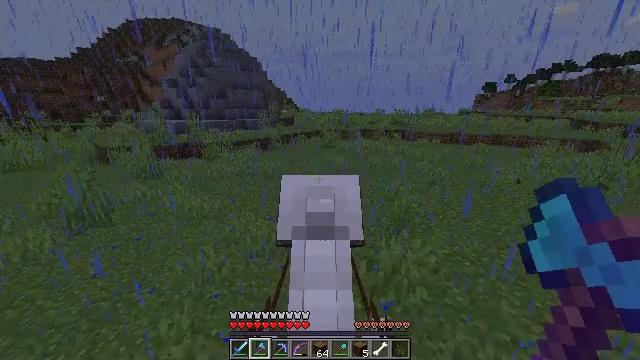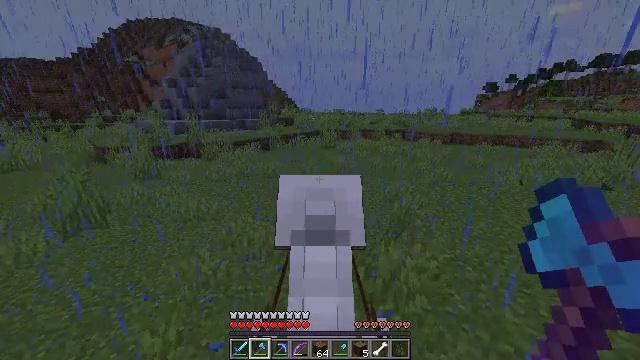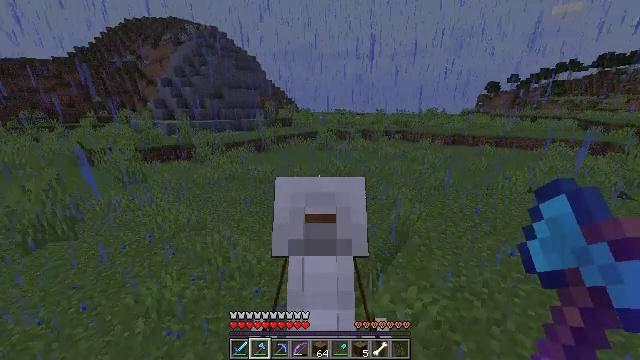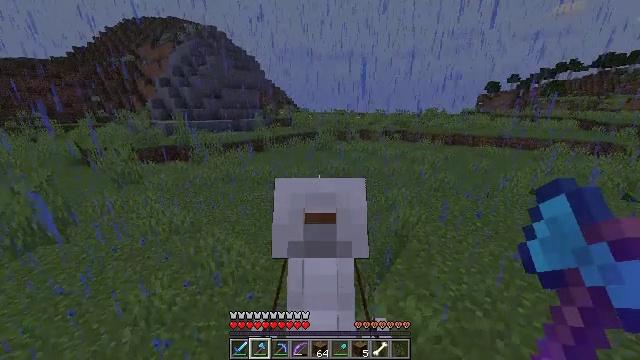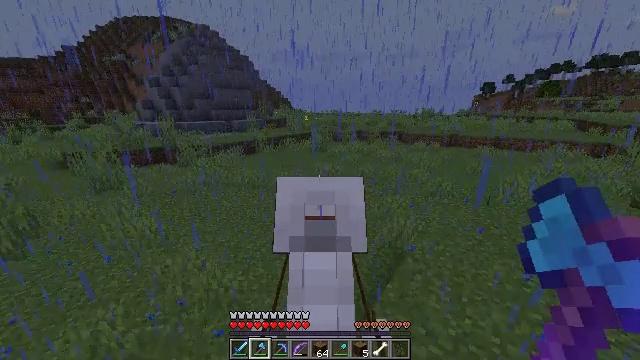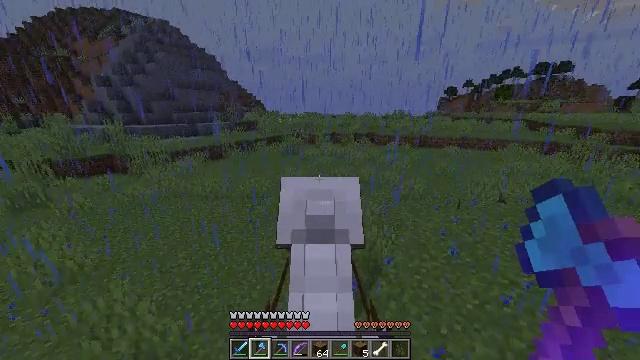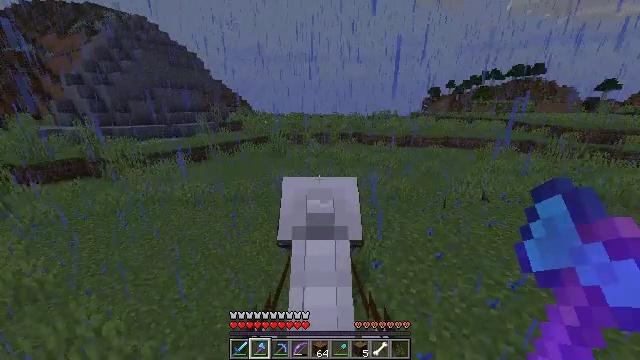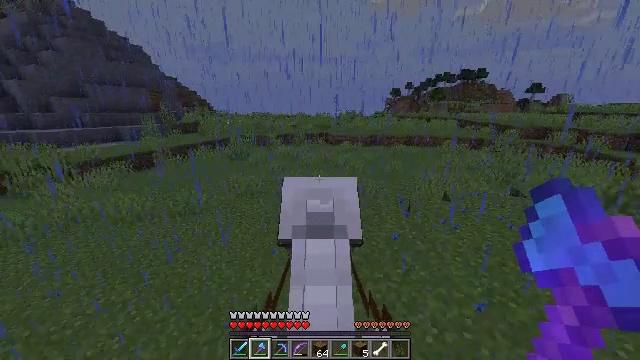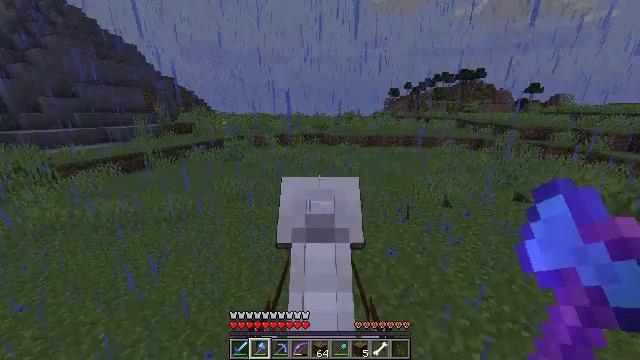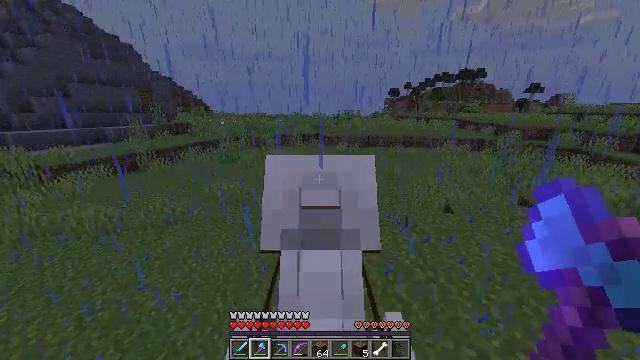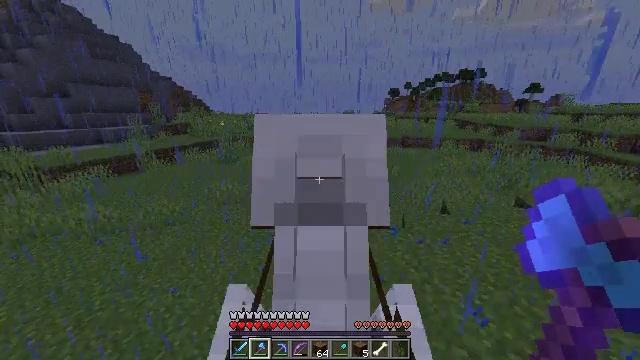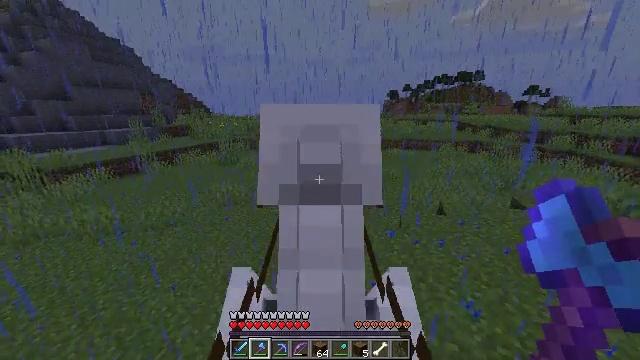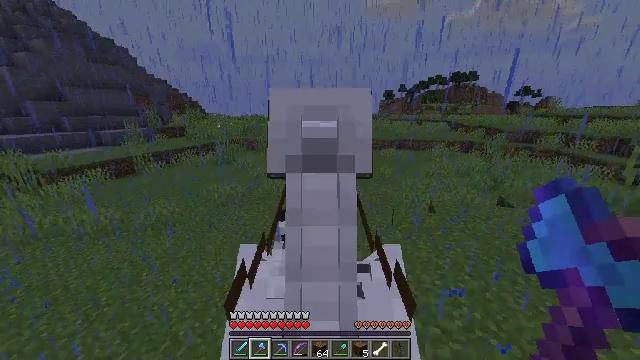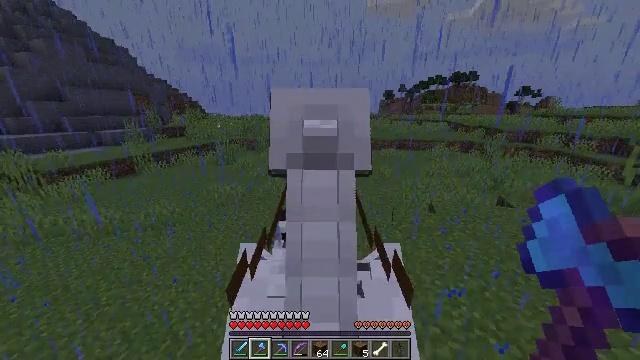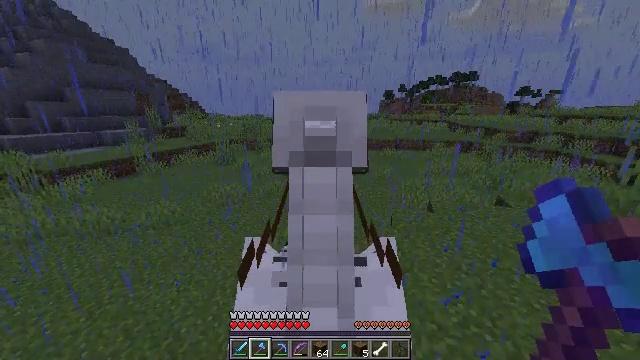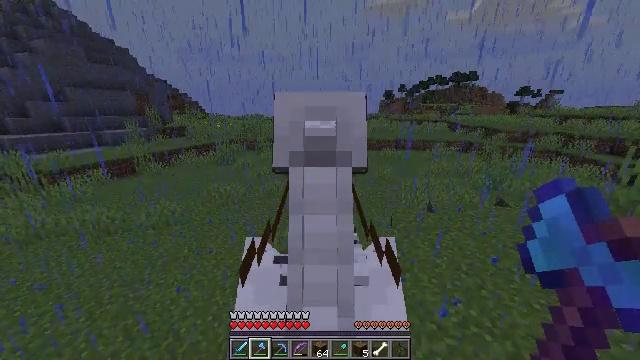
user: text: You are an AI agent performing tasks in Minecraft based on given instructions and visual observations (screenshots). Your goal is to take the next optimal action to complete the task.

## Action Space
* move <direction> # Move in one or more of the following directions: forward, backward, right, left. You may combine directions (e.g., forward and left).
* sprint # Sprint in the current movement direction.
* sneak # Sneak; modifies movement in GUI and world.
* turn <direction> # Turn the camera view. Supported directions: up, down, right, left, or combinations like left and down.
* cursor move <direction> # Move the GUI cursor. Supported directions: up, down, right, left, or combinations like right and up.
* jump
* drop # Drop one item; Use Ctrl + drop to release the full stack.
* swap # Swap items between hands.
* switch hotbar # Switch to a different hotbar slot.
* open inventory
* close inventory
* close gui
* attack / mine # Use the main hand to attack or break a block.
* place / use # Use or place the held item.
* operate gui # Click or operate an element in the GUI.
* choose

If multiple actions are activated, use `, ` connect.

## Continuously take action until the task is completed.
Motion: motion action
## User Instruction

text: Collect the mushroom stem from giant mushrooms.
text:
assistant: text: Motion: move forward and move right, sprint
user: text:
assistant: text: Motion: move forward and move right, sprint
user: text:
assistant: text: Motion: move forward and move right, sprint
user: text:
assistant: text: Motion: move forward and move right, sprint, turn right
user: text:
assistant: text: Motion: move forward and move right, sprint, turn right
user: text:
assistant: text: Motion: move forward and move right, sprint, turn right
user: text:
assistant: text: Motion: move forward and move right, sprint
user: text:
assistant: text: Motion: move forward and move right, sprint
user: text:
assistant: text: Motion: move forward and move right, sprint
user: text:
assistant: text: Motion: move forward and move right, sprint
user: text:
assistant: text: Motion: move forward and move right, sprint, turn right
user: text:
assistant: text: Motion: move forward and move right, sprint
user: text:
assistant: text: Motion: move forward and move right, sprint
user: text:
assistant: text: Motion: move forward, sprint
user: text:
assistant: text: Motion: move forward, sprint
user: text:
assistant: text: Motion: move forward, sprint
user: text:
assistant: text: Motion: move forward, sprint
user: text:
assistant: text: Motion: move forward, sprint
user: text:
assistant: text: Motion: move forward, sprint
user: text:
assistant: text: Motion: move forward, sprint
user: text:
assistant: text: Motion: move forward, sprint
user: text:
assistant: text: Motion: move forward, sprint
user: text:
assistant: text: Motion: move forward, sprint
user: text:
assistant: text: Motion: move forward, sprint, turn left
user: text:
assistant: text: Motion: move forward, sprint, turn left
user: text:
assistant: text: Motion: move forward and move right, sprint, turn left
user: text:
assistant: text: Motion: move forward and move right, sprint, turn left
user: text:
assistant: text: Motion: move forward and move right, sprint
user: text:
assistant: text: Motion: move forward and move right, sprint
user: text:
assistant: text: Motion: move forward and move right, sprint